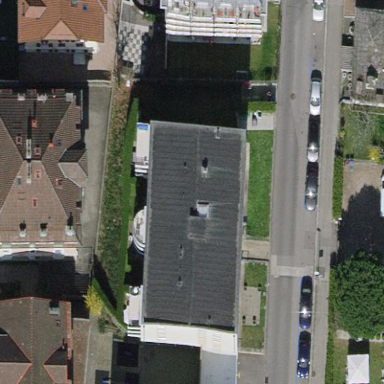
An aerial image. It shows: Building with apartments and flat roof.